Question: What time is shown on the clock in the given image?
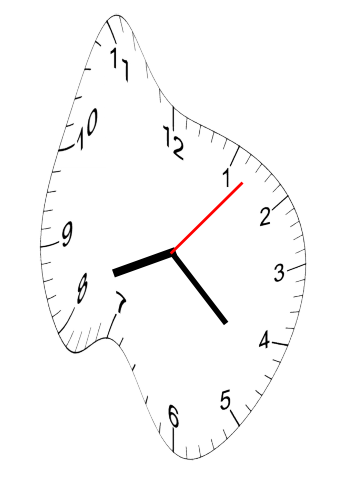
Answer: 08:22:07